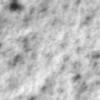
Label: no_change